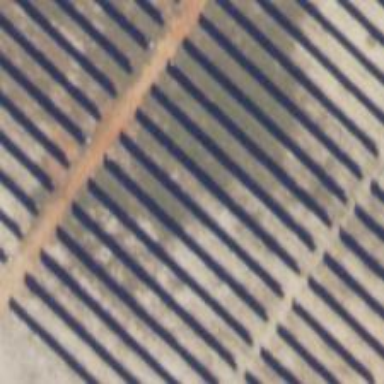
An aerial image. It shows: Solar photovoltaic panel generator.